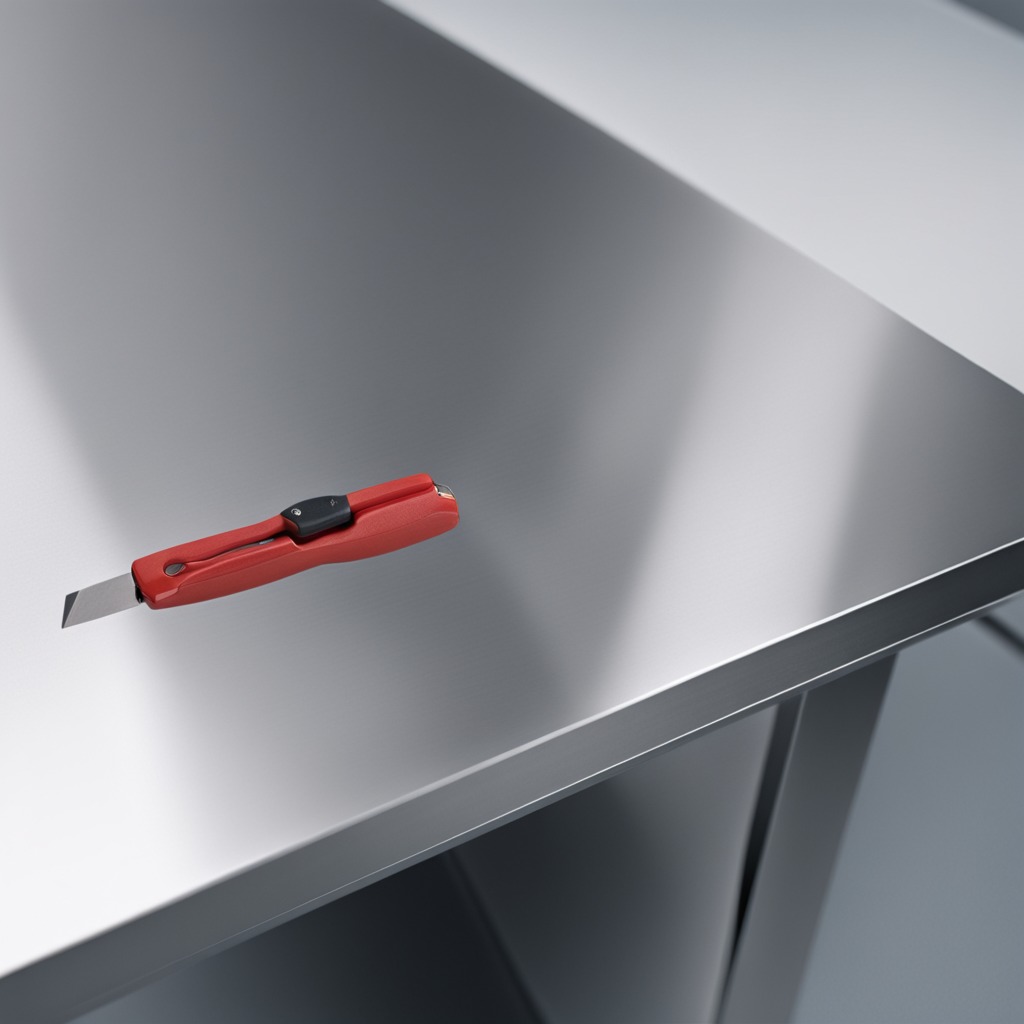
A utility knife is lying on the stainless steel table in a high-end prototyping lab.